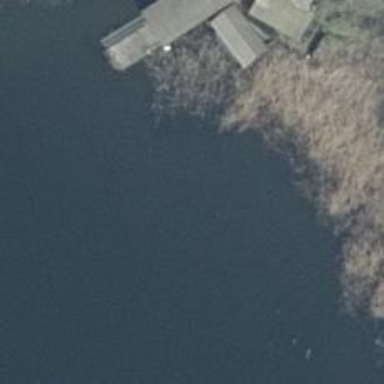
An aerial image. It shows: Man-made pier.